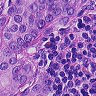
Metastatic tissue present: yes